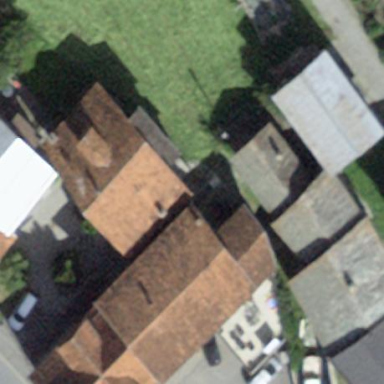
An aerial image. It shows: Simple house.